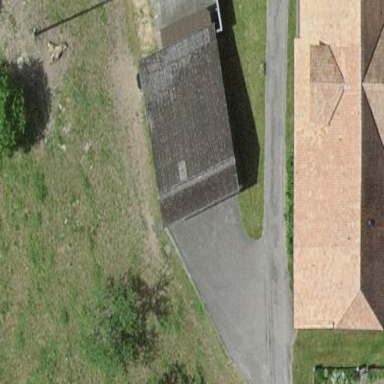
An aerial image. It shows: Group of garages.